Question: I'm using c3js and trying to render each of the three tiers and have the bars for each months churn grouped under an x-axis tier. My question is what should the data-structure be?

The current data is:
'''
[
[
"x",
"Tier I",
"Tier II",
"Tier III"
],
[
[
"Apr 2015",
"6"
],
[
"May 2015",
"3"
],
[
"Jun 2015",
"61"
],
[
"Jul 2015",
"4"
]
],
[
[
"Apr 2015",
"13"
],
[
"May 2015",
"3"
],
[
"Jun 2015",
"0"
],
[
"Jul 2015",
"0"
]
],
[
[
"Apr 2015",
"4"
],
[
"May 2015",
"5"
],
[
"Jun 2015",
"4"
],
[
"Jul 2015",
"8"
]
]
'''
The current c3 call is:
'''
var chart = c3.generate({
data: {
x: 'x',
columns: full,
type: 'bar'
},
bar: {
width: {
ratio: 0.8 // this makes bar width 50% of length between ticks
}
},
axis: {
x: {
type: 'categorized' // this is needed to load string x value
}
},
bindto: '#chart'
});
'''
Thanks!
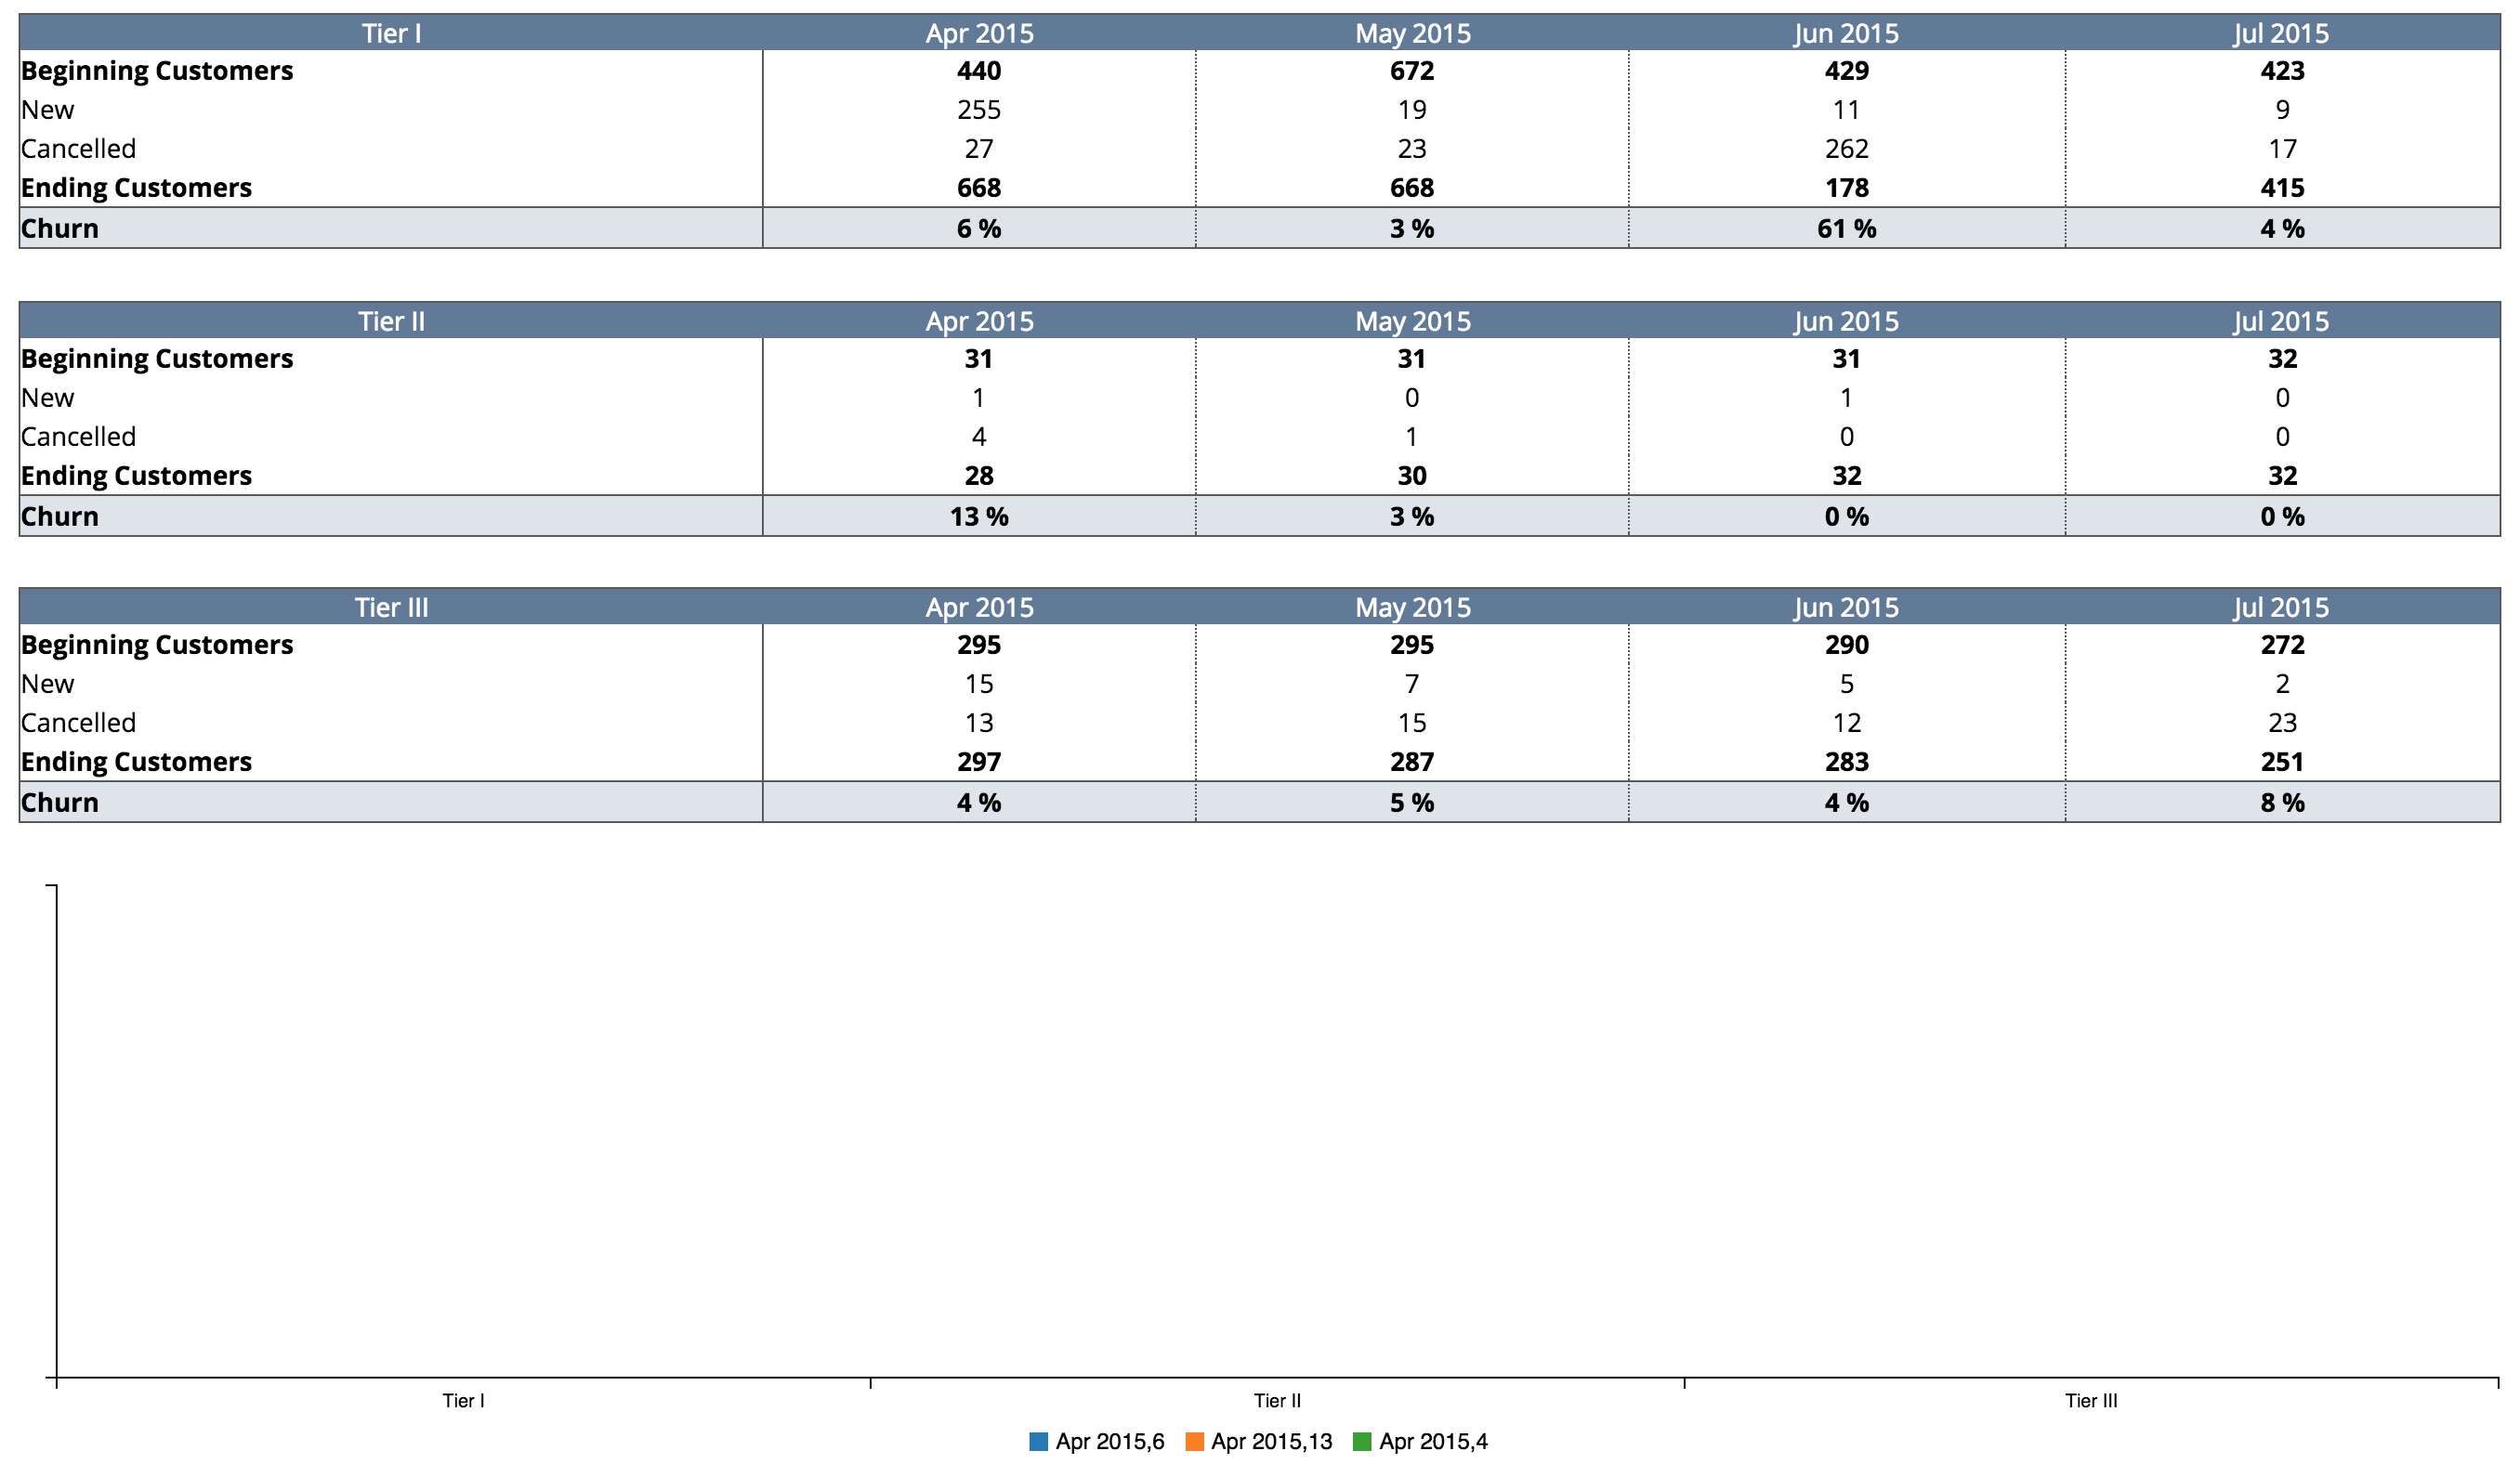
Answer: Note that the x axis type is 'category' not 'categorized'
'''
var full = [
['x', 'Tier I', 'Tier II', 'Tier III'],
['Apr 2015', 6, 13, 4],
['May 2015', 3, 3, 5],
['Jun 2015', 61, 0, 4],
['Jul 2015', 4, 0, 8]
];
var chart = c3.generate({
data: {
x : 'x',
columns: full,
type: 'bar',
},
bar: {
width: {
ratio: 0.8 // this makes bar width 50% of length between ticks
}
},
axis: {
x: {
type: 'category' // this is needed to load string x value
}
},
bindto: '#chart'
});
'''
---
Fiddle - <URL>
---